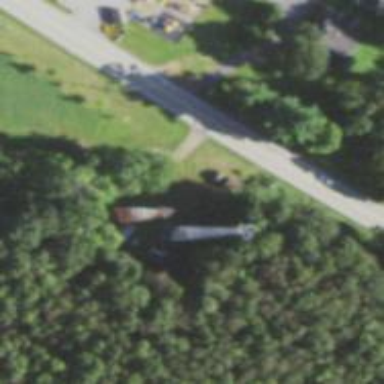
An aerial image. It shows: Mast tower used for communication.